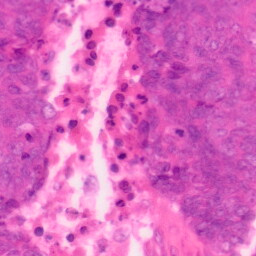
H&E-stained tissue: Colon